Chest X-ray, PA view. Patient: 36 years old, sex M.
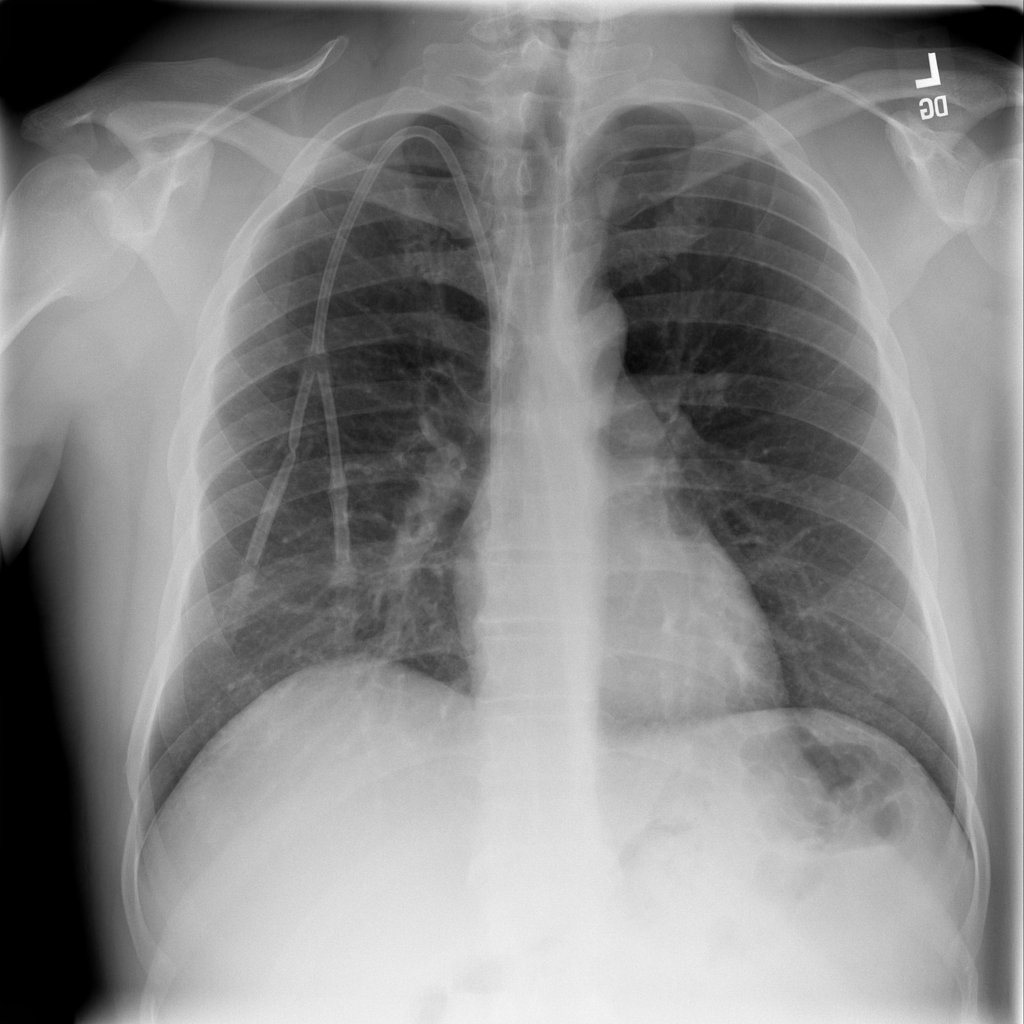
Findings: No Finding